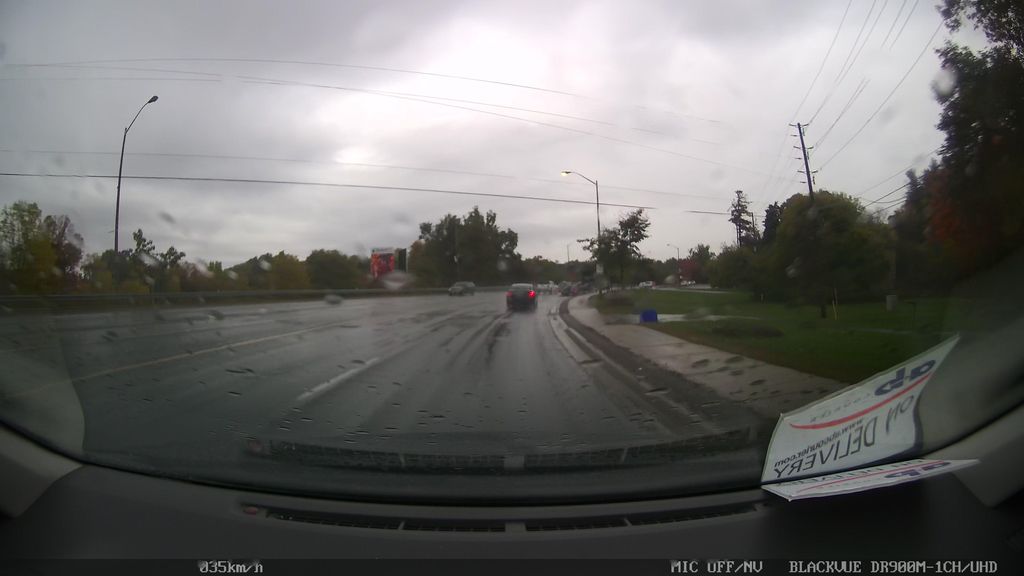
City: toronto